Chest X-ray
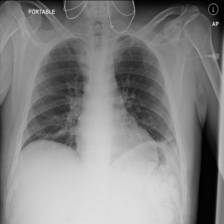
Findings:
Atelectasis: negative
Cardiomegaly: negative
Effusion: negative
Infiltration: negative
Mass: negative
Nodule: negative
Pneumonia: negative
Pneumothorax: negative
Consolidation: negative
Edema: negative
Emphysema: negative
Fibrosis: negative
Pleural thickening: negative
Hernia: negative